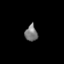
Tissue: skin
Cell type: Epithelial cells
Senescence score: 0.1572
Nuclear area (px): 195
Mean DAPI intensity: 122.759